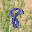
Label: 8